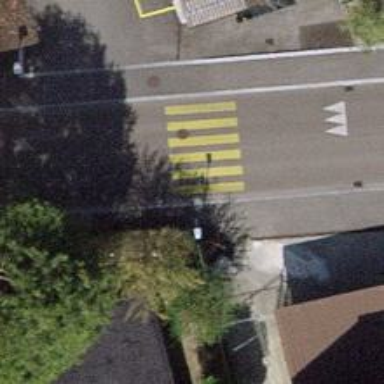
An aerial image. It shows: Crossing with markings.